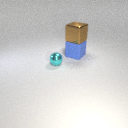
large blue rubber cube below large brown metal cube